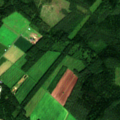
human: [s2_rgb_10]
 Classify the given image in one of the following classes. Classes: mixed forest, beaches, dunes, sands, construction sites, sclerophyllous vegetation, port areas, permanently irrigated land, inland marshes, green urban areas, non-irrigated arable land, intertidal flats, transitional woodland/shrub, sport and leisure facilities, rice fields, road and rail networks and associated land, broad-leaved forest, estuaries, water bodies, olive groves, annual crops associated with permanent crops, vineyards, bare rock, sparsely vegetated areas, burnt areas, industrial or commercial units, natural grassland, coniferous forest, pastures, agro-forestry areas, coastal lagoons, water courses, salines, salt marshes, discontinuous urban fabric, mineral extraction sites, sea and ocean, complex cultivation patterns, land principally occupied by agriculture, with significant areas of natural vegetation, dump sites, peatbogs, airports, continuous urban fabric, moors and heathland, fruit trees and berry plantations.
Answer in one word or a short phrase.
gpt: non-irrigated arable land, coniferous forest, mixed forest